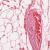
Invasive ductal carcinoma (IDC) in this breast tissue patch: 0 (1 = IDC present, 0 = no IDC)